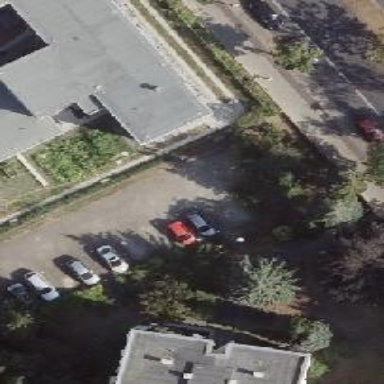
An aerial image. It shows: Parking area with surface.